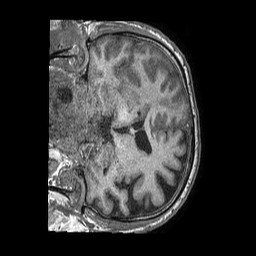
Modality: T1w
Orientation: coronal
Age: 60
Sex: male
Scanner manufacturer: philips
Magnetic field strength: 1.5 T
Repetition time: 0.007685 s
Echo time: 0.003499 s